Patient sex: F
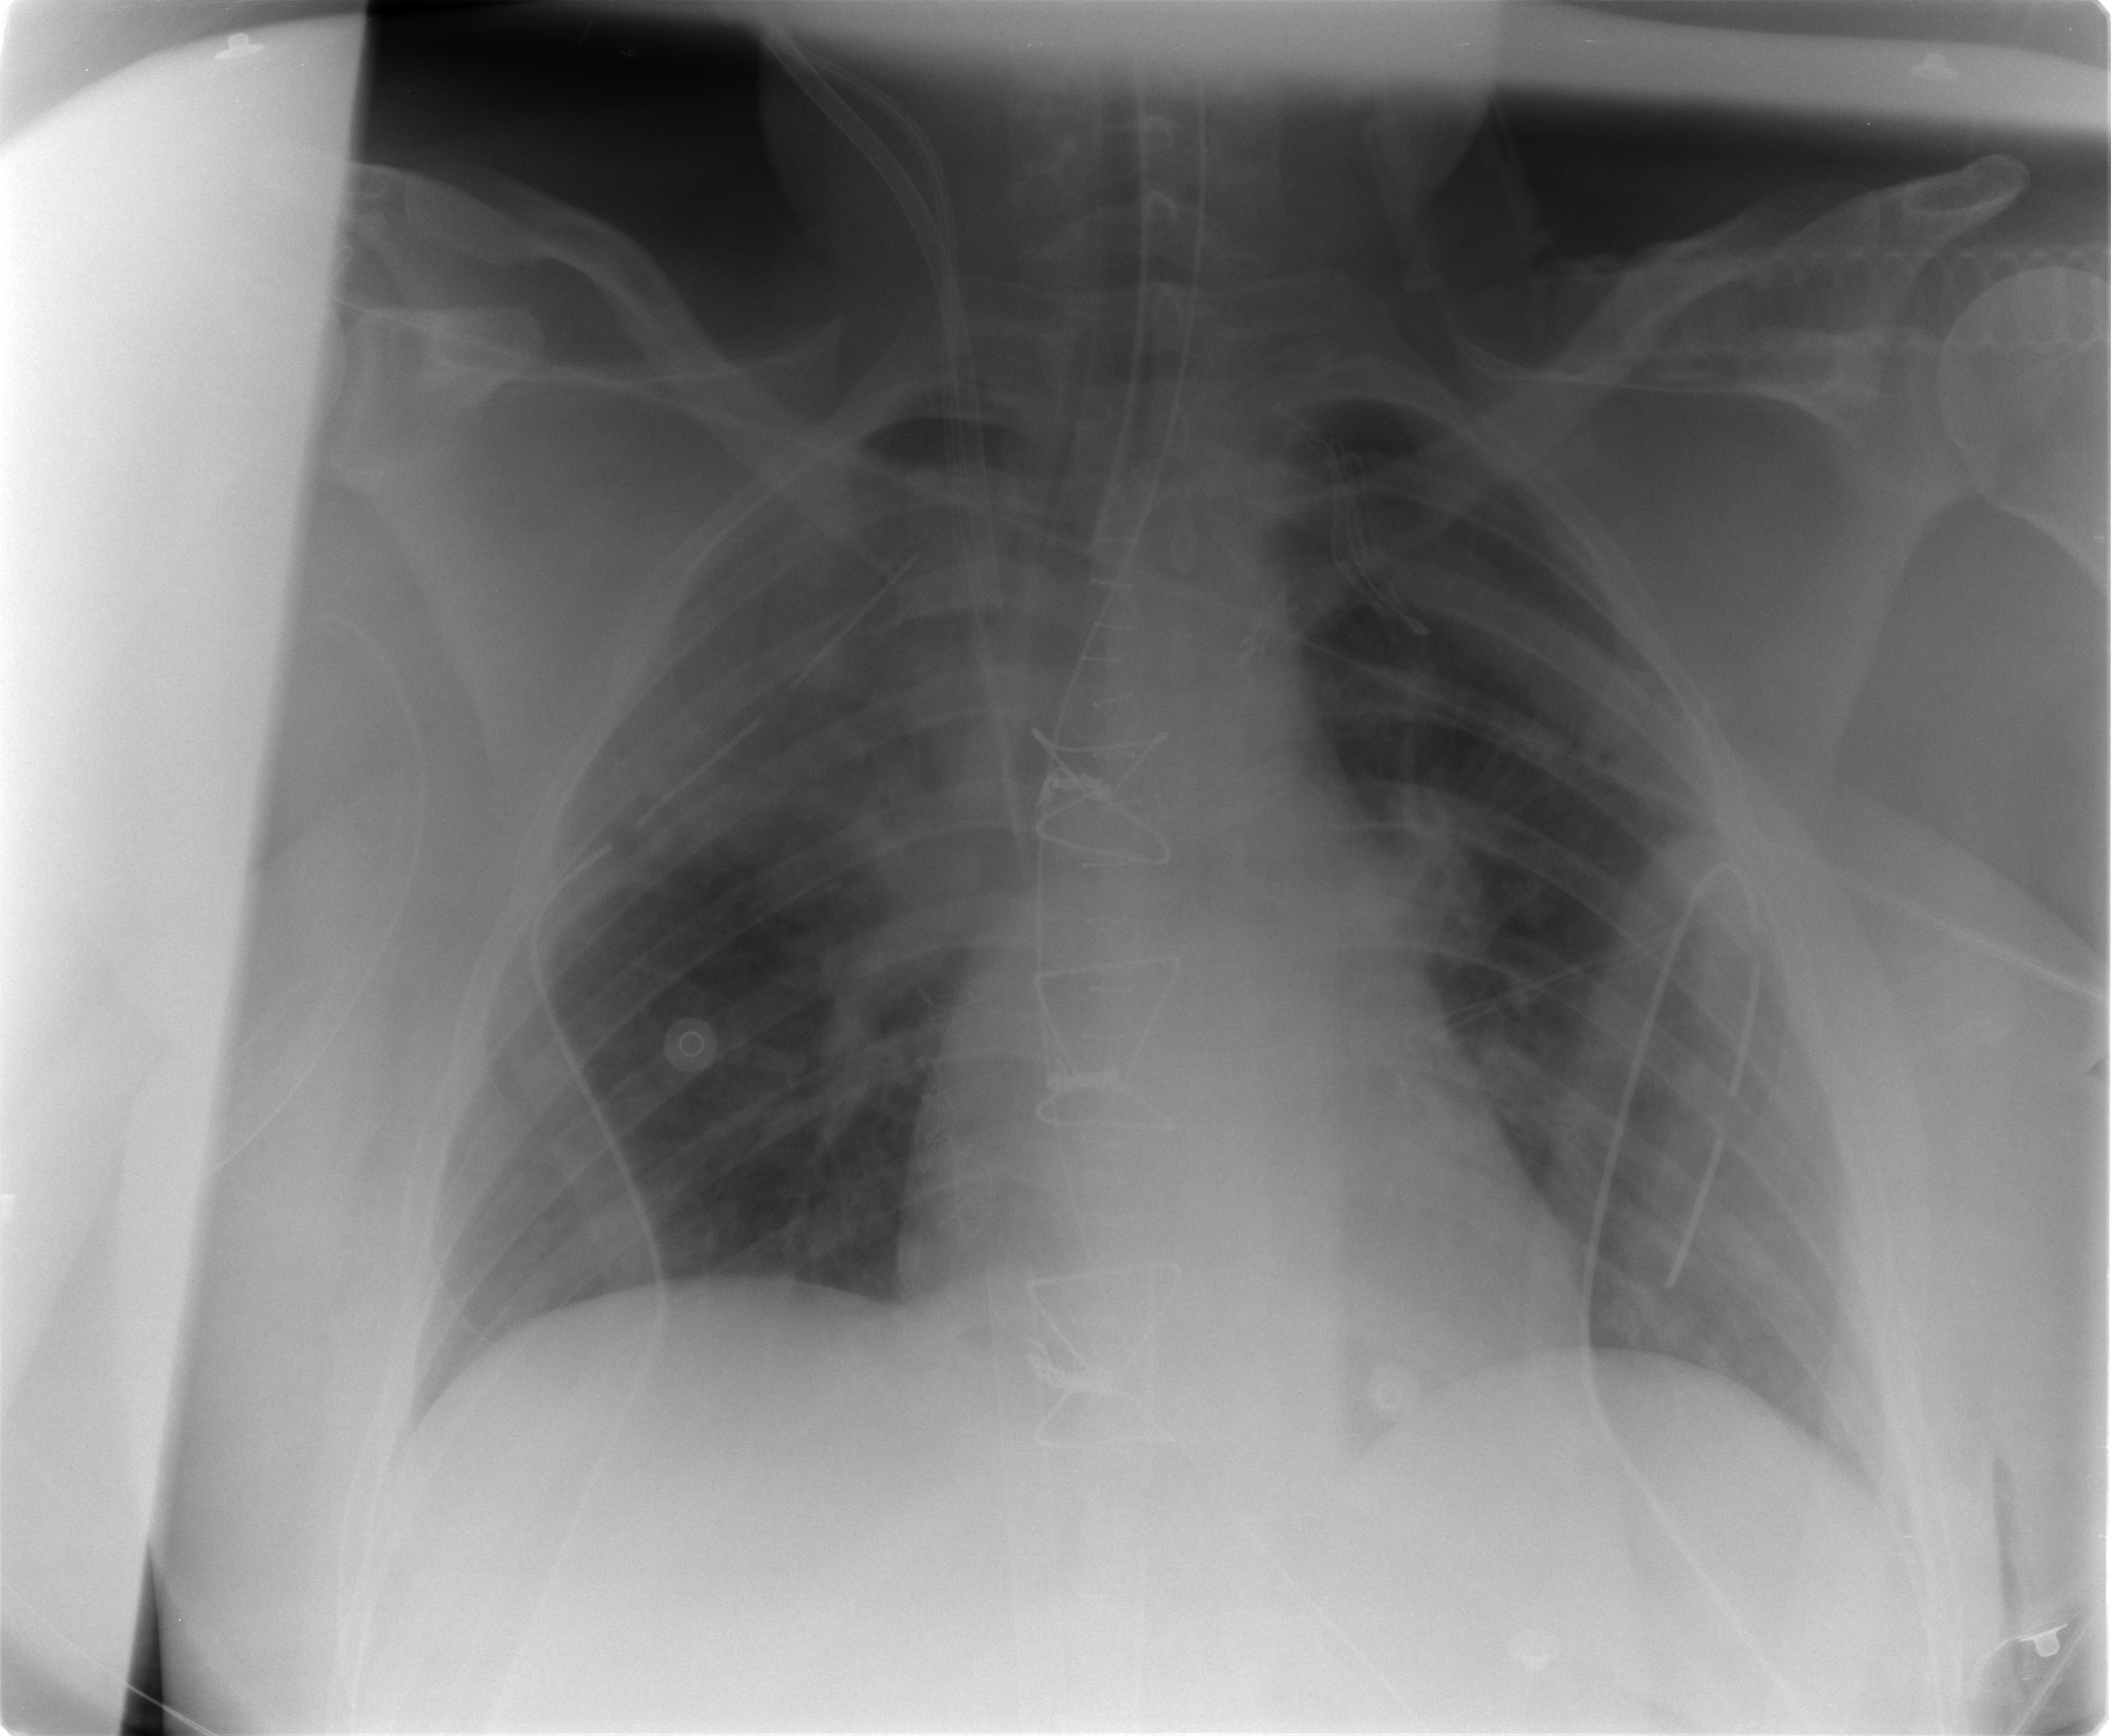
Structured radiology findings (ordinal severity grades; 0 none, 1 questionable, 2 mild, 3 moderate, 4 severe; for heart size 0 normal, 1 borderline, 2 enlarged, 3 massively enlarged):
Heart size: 0
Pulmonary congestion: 2
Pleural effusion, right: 0
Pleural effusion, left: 0
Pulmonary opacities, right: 2
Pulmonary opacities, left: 0
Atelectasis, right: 2
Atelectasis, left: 0